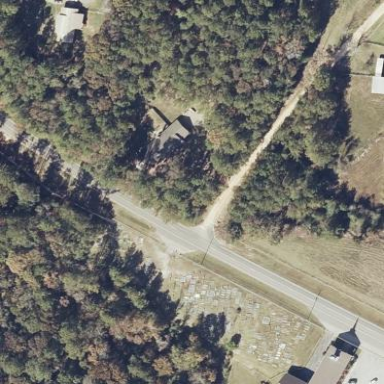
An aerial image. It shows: Graveyard used as cemetery.